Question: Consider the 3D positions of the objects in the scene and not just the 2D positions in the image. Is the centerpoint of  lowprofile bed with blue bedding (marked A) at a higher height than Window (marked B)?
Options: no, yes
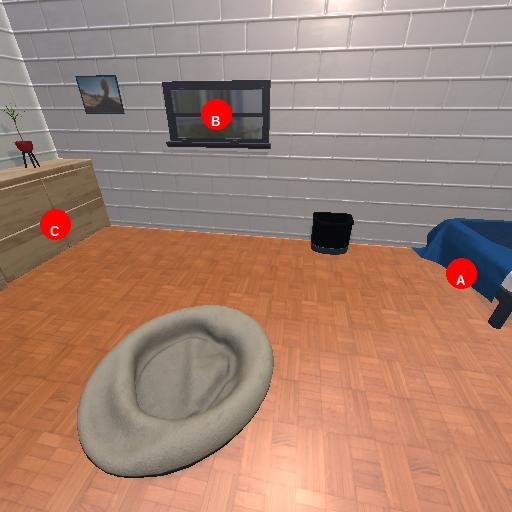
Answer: no